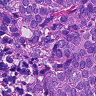
Metastatic tissue present: yes